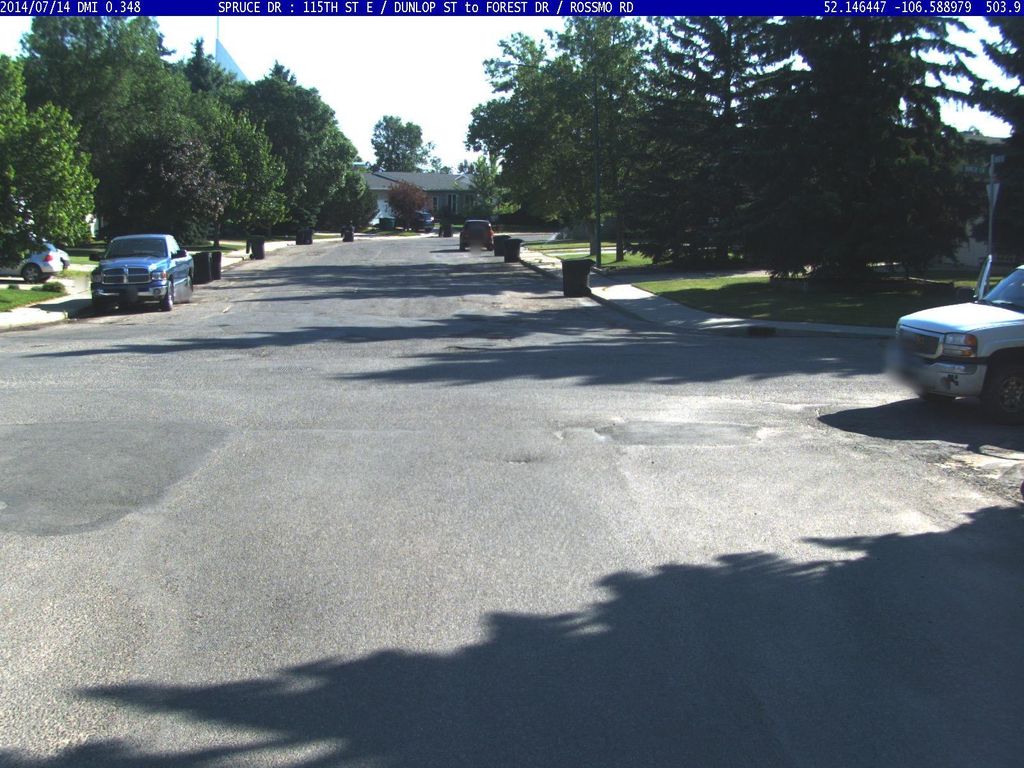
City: saskatoon